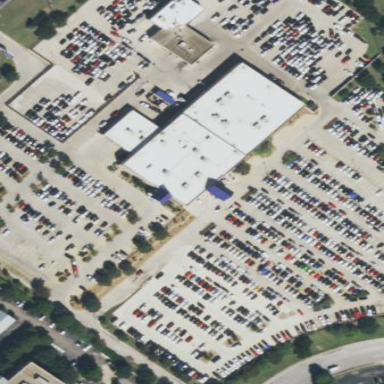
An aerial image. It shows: Building housing car shop.